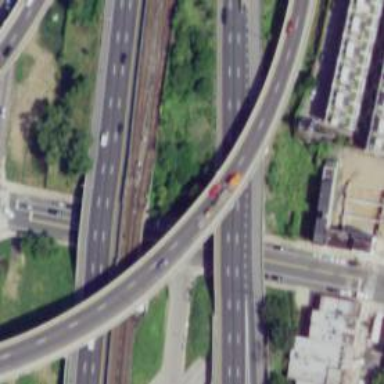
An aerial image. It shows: Motorway bridge.